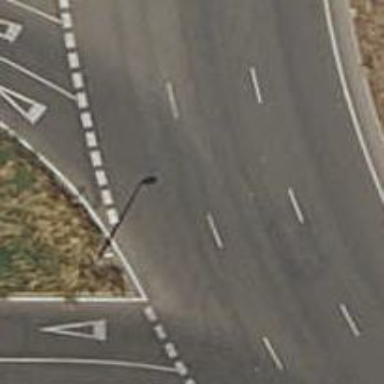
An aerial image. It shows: Tertiary road with asphalt surface leading to roundabout.